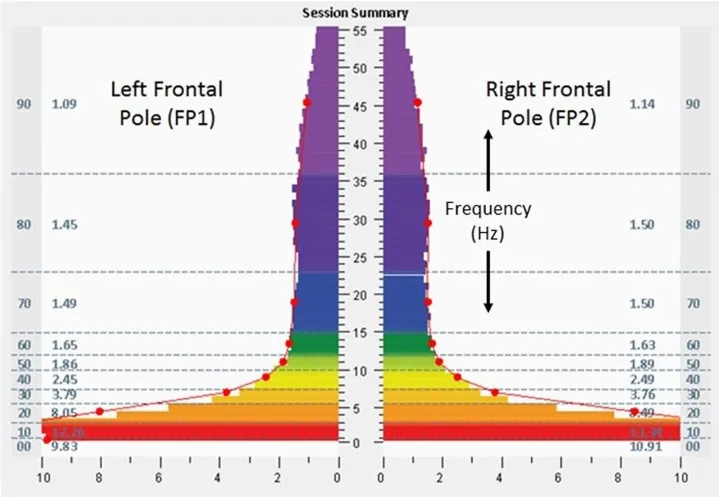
Fast Fourier Transform spectral display of 1 min recording of brain electrical activity at left and right frontal poles (FP1 left, FP2 right), with eyes open, during the baseline assessment, from the 18-years-old learner described in the text. Individual color bars reflect amplitude averages for 1 min of recording, eyes closed, at rest, without stimulation. Columns to the left and right of the color bars denote 10 frequency ranges of aggregated data (00: < 1.0 Hz; 10: 1.0-3.0 Hz; 20: 3.0-5.5 Hz; 30: 5.5-7.5 Hz; 40: 7.5-10.0 Hz; 50: 10.0-12.0 Hz; 60: 12.0-15.0 Hz; 70: 15.0-23.0 Hz; 80: 23.0-36.0 Hz; 90: 36.0-48.0 Hz) and numerical values for amplitude averages in those ranges.
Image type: ophthalmic_imaging (oct)